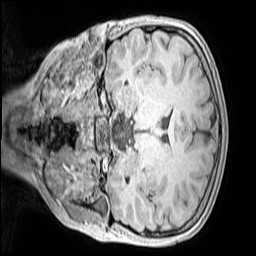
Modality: MP2RAGE
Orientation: coronal
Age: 9
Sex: female
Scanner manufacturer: siemens
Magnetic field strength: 3 T
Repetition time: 4 s
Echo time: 0.00299 s